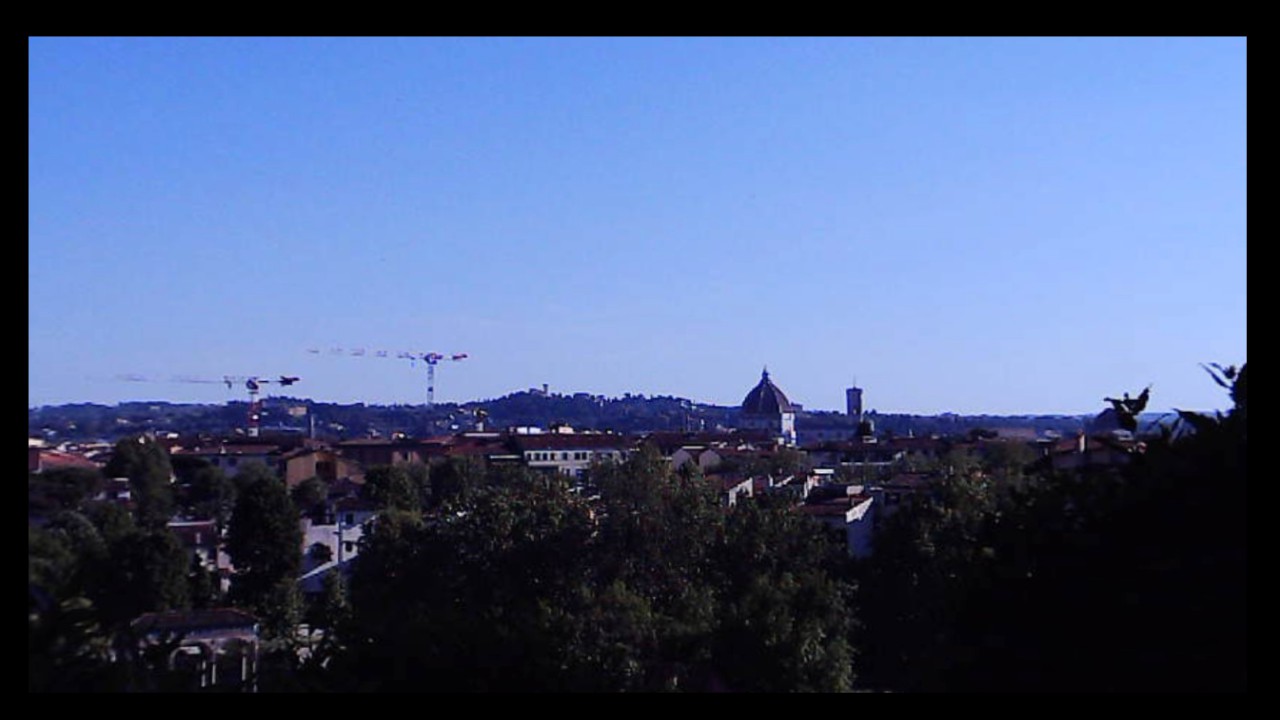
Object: Betafpv air75